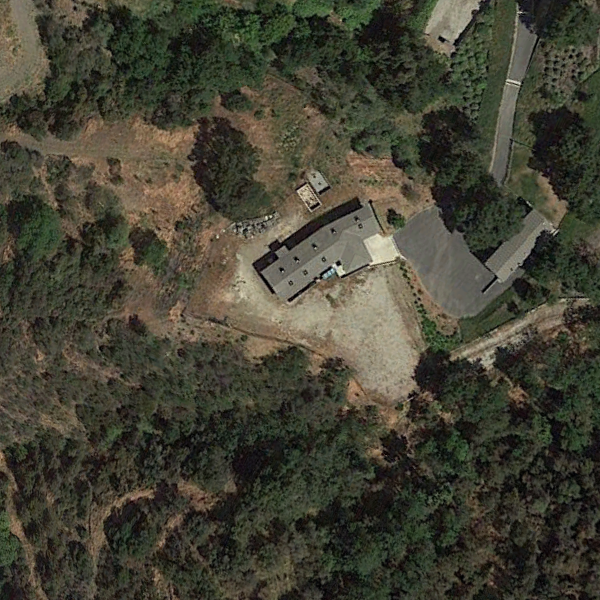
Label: SparseResidential